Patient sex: M
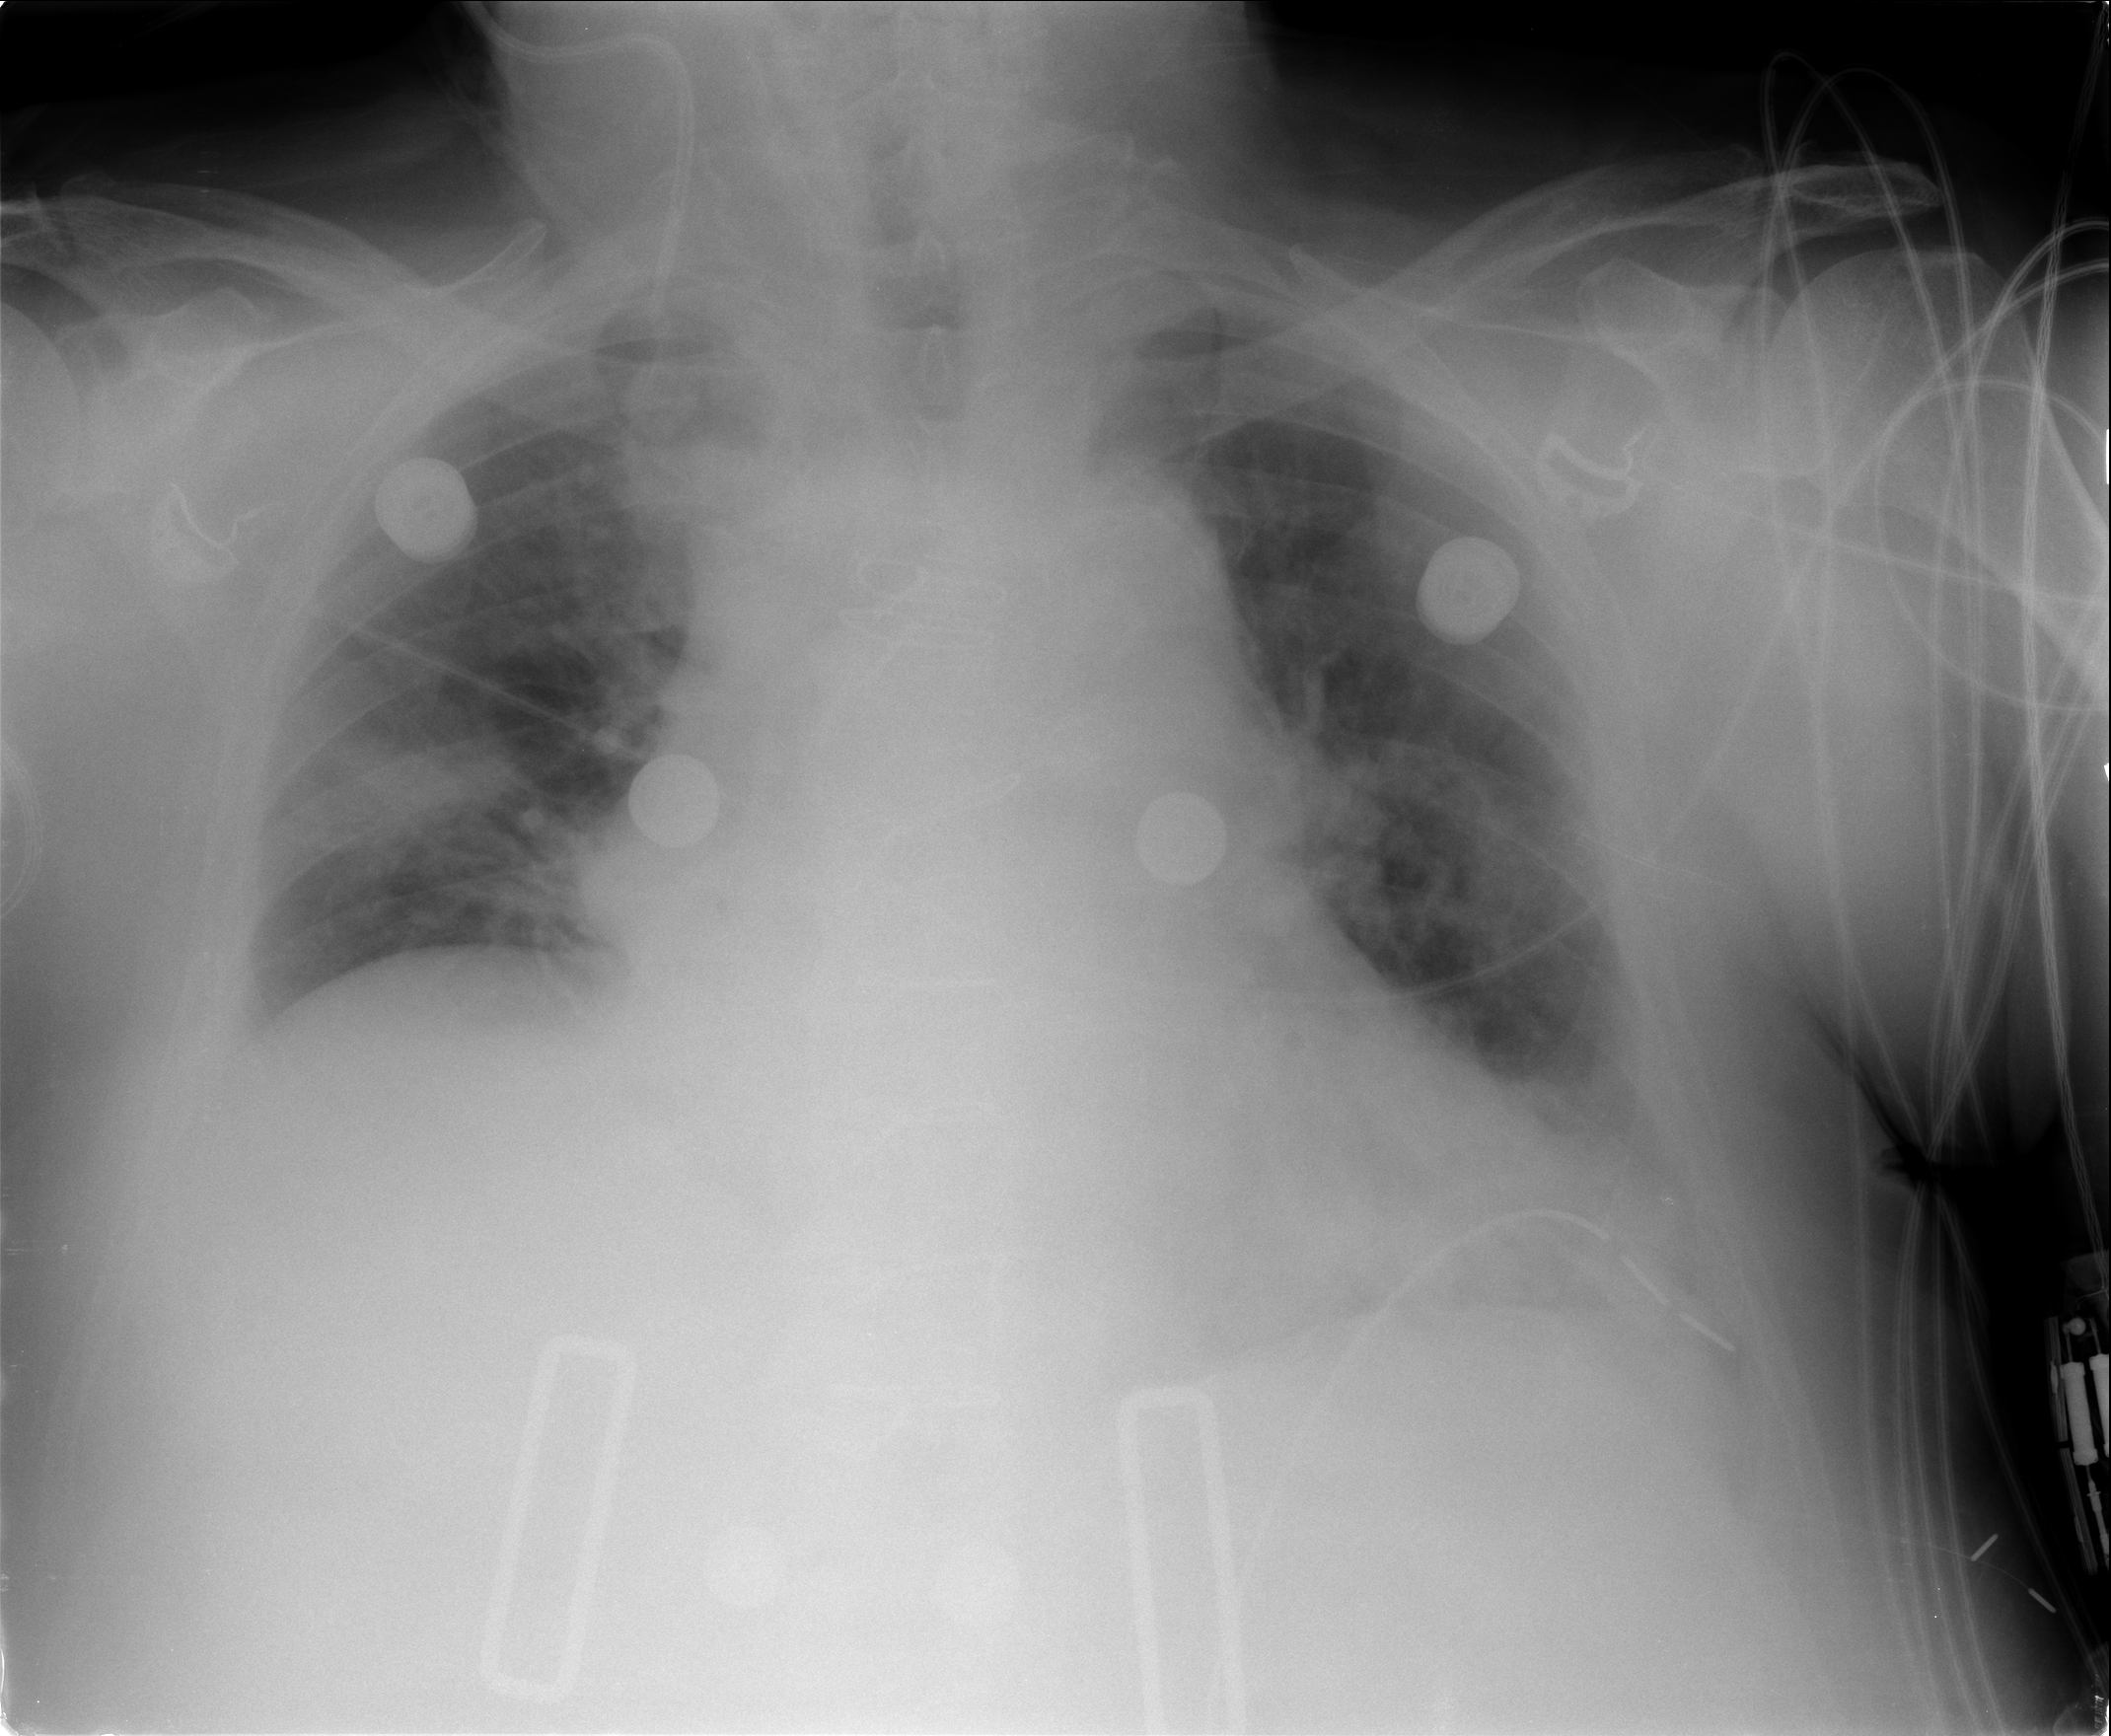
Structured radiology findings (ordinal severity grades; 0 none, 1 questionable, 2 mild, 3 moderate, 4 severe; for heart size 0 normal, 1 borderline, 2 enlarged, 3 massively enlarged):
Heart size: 2
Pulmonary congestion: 0
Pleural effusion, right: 2
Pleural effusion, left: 2
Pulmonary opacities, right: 2
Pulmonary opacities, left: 1
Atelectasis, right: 2
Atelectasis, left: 2